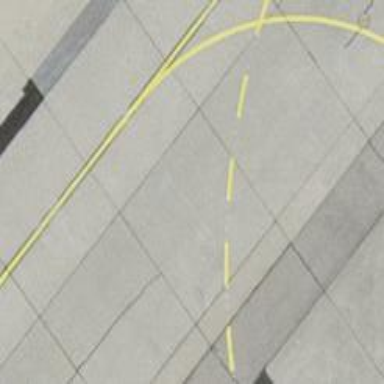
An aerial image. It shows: Image of taxiway at airport.